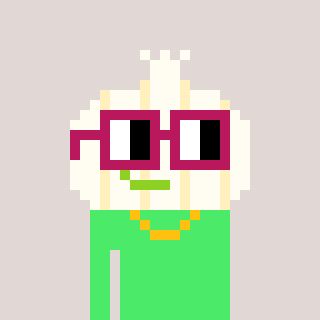
a pixel art character with square dark red glasses, a garlic-shaped head and a teal-colored body on a warm background